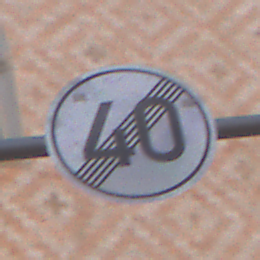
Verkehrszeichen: EndeGeschwindigkeit40
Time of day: SunriseSunset
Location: Outdoor (Urban)
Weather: Clear
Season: NotSpecified
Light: Natural